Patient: sex M, age 64
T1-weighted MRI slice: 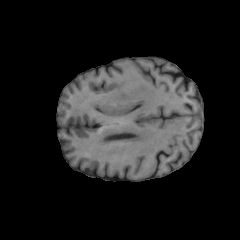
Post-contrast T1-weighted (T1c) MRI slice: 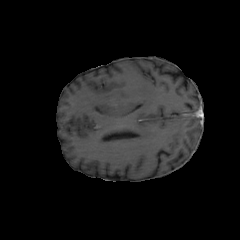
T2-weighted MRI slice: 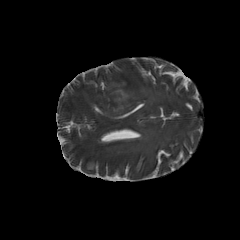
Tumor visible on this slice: yes
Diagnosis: Glioblastoma, IDH-wildtype
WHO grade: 4